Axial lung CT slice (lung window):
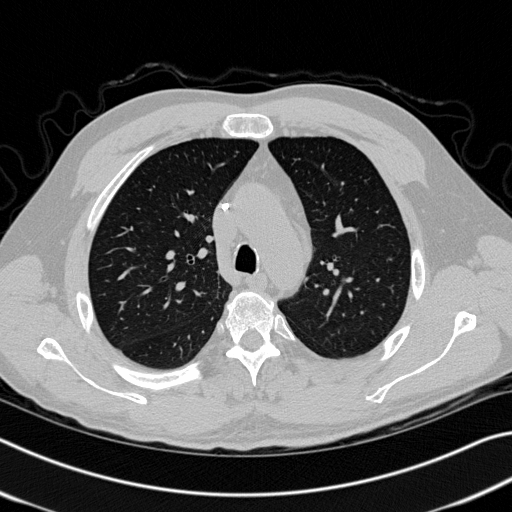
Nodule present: no